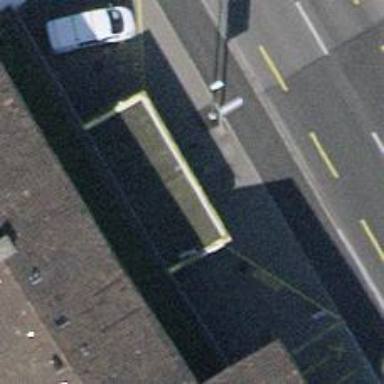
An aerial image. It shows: Fuel station.